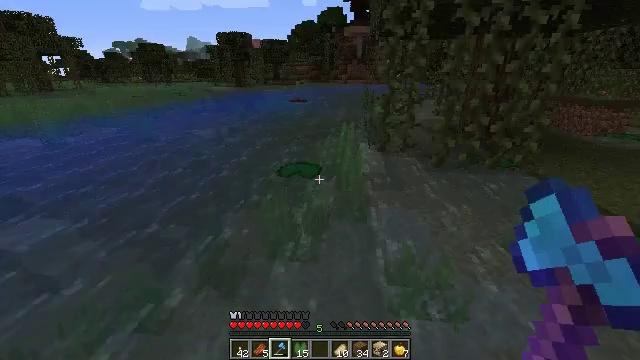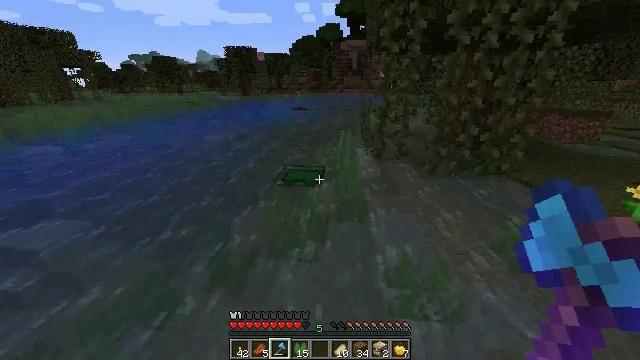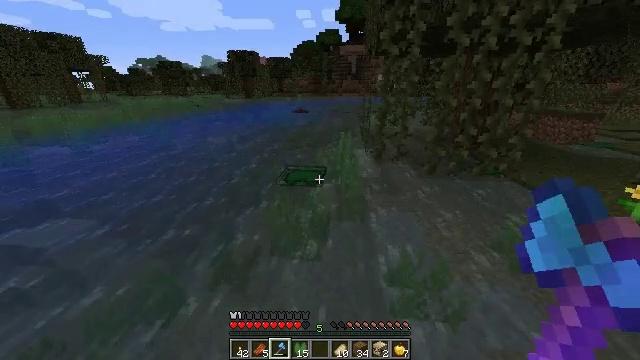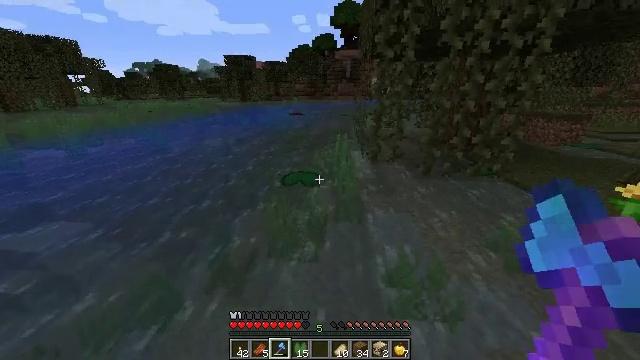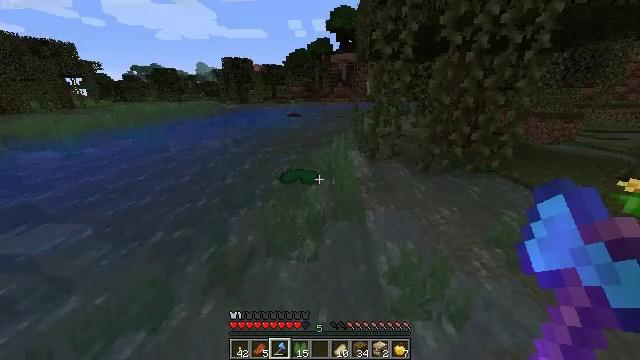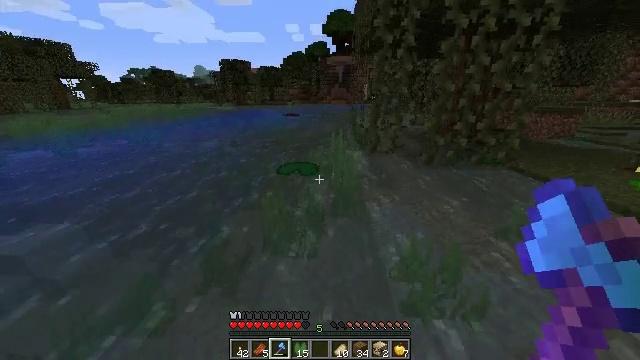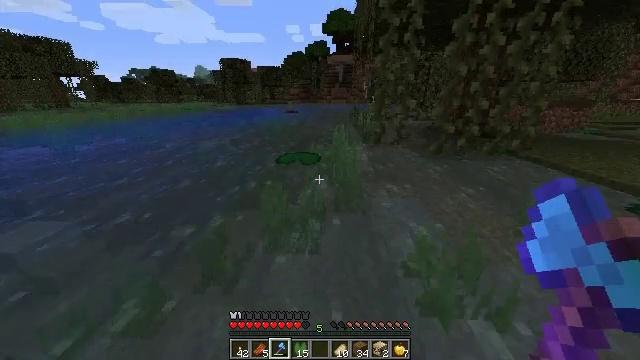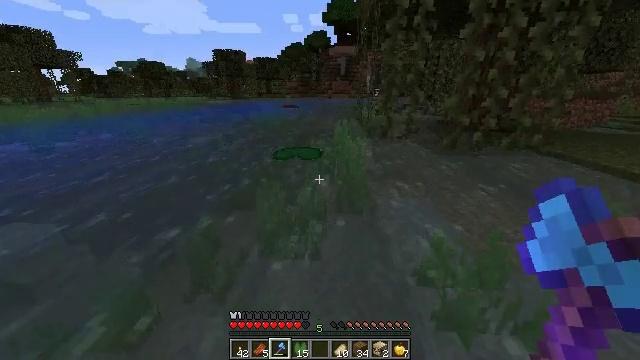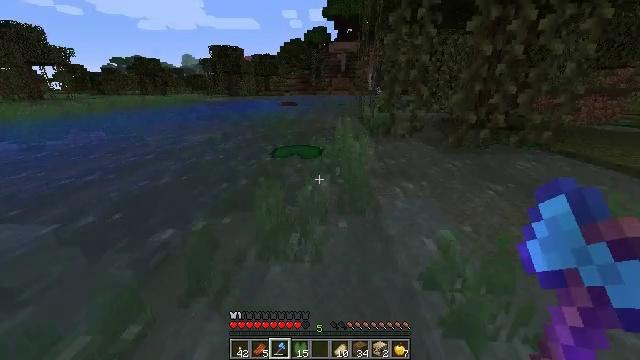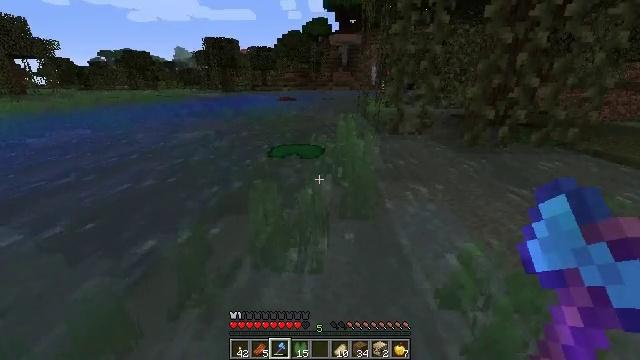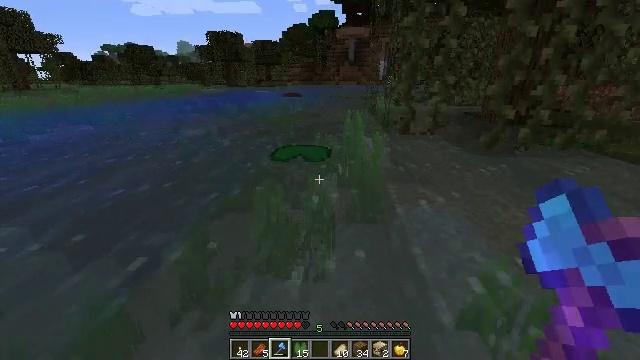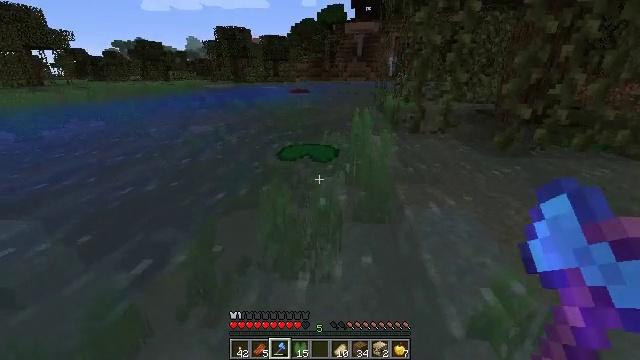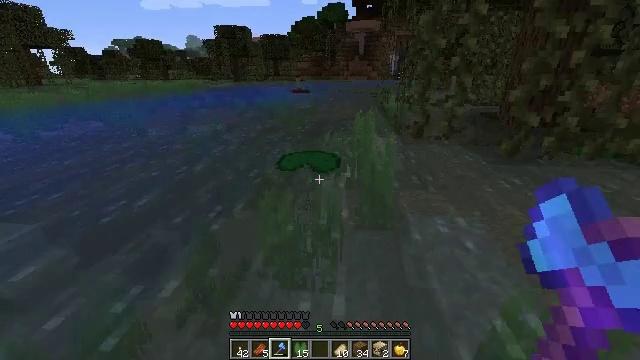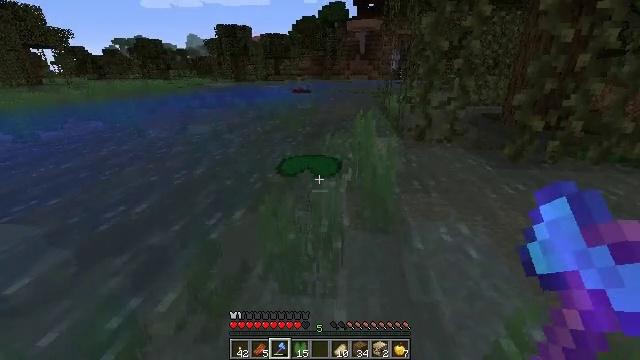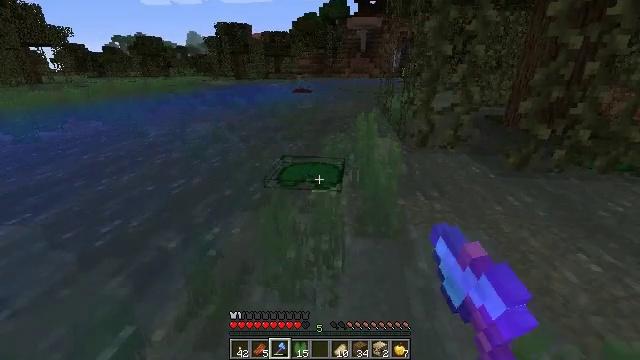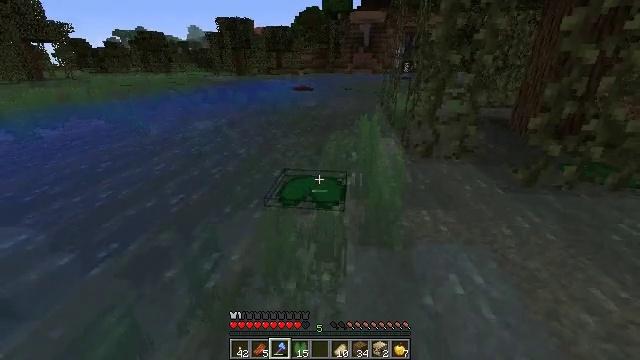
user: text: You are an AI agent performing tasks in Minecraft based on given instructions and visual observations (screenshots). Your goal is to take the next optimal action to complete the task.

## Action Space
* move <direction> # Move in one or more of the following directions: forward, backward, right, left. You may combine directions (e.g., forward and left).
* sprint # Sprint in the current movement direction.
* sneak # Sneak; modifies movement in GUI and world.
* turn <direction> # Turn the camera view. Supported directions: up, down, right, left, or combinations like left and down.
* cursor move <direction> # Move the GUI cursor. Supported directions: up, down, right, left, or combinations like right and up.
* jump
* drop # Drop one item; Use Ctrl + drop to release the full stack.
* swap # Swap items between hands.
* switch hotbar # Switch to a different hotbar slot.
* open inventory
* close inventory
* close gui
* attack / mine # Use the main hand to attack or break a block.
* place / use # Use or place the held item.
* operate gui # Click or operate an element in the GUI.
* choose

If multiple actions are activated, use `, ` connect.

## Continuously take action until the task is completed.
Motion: motion action
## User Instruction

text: Gather lily pads while exploring.
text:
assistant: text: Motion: move forward, sprint, jump
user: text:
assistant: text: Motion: move forward, sprint, jump
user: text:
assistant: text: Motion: move forward, sprint, turn right, jump
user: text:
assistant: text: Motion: move forward, sprint, jump
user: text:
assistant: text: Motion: move forward, sprint, jump
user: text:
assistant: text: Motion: move forward, sprint, jump
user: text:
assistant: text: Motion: move forward, sprint, jump
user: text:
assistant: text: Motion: move forward, sprint, jump
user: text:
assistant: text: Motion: move forward, sprint, jump
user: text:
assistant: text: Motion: move forward, sprint, turn left, jump
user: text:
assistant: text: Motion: move forward, sprint, turn left, jump
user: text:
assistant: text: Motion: move forward, sprint, jump
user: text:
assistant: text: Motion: move forward, sprint, attack / mine, jump
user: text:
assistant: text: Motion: move forward, sprint, attack / mine, jump
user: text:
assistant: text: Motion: move forward, sprint, turn down, attack / mine, jump
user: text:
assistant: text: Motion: move forward, sprint, jump
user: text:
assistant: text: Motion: move forward, sprint, jump
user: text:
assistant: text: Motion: move forward, sprint, jump
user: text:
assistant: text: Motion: move forward, sprint, jump
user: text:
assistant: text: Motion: move forward, sprint, jump
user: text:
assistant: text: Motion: move forward, sprint, turn down, attack / mine, jump
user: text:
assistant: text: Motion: move forward, sprint, turn down, attack / mine, jump
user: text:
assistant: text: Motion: move forward, sprint, turn down, jump
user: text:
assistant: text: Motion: move forward, sprint, turn down, attack / mine, jump
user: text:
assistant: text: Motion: move forward, sprint, attack / mine, jump
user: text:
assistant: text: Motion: move forward, sprint, jump
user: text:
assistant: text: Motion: move forward, sprint, attack / mine, jump
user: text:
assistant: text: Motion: move forward, sprint, attack / mine, jump
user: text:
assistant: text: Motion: sprint, jump